Field crop: maize
Growth stage: 2
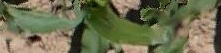
Species: maize